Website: macys
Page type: cart
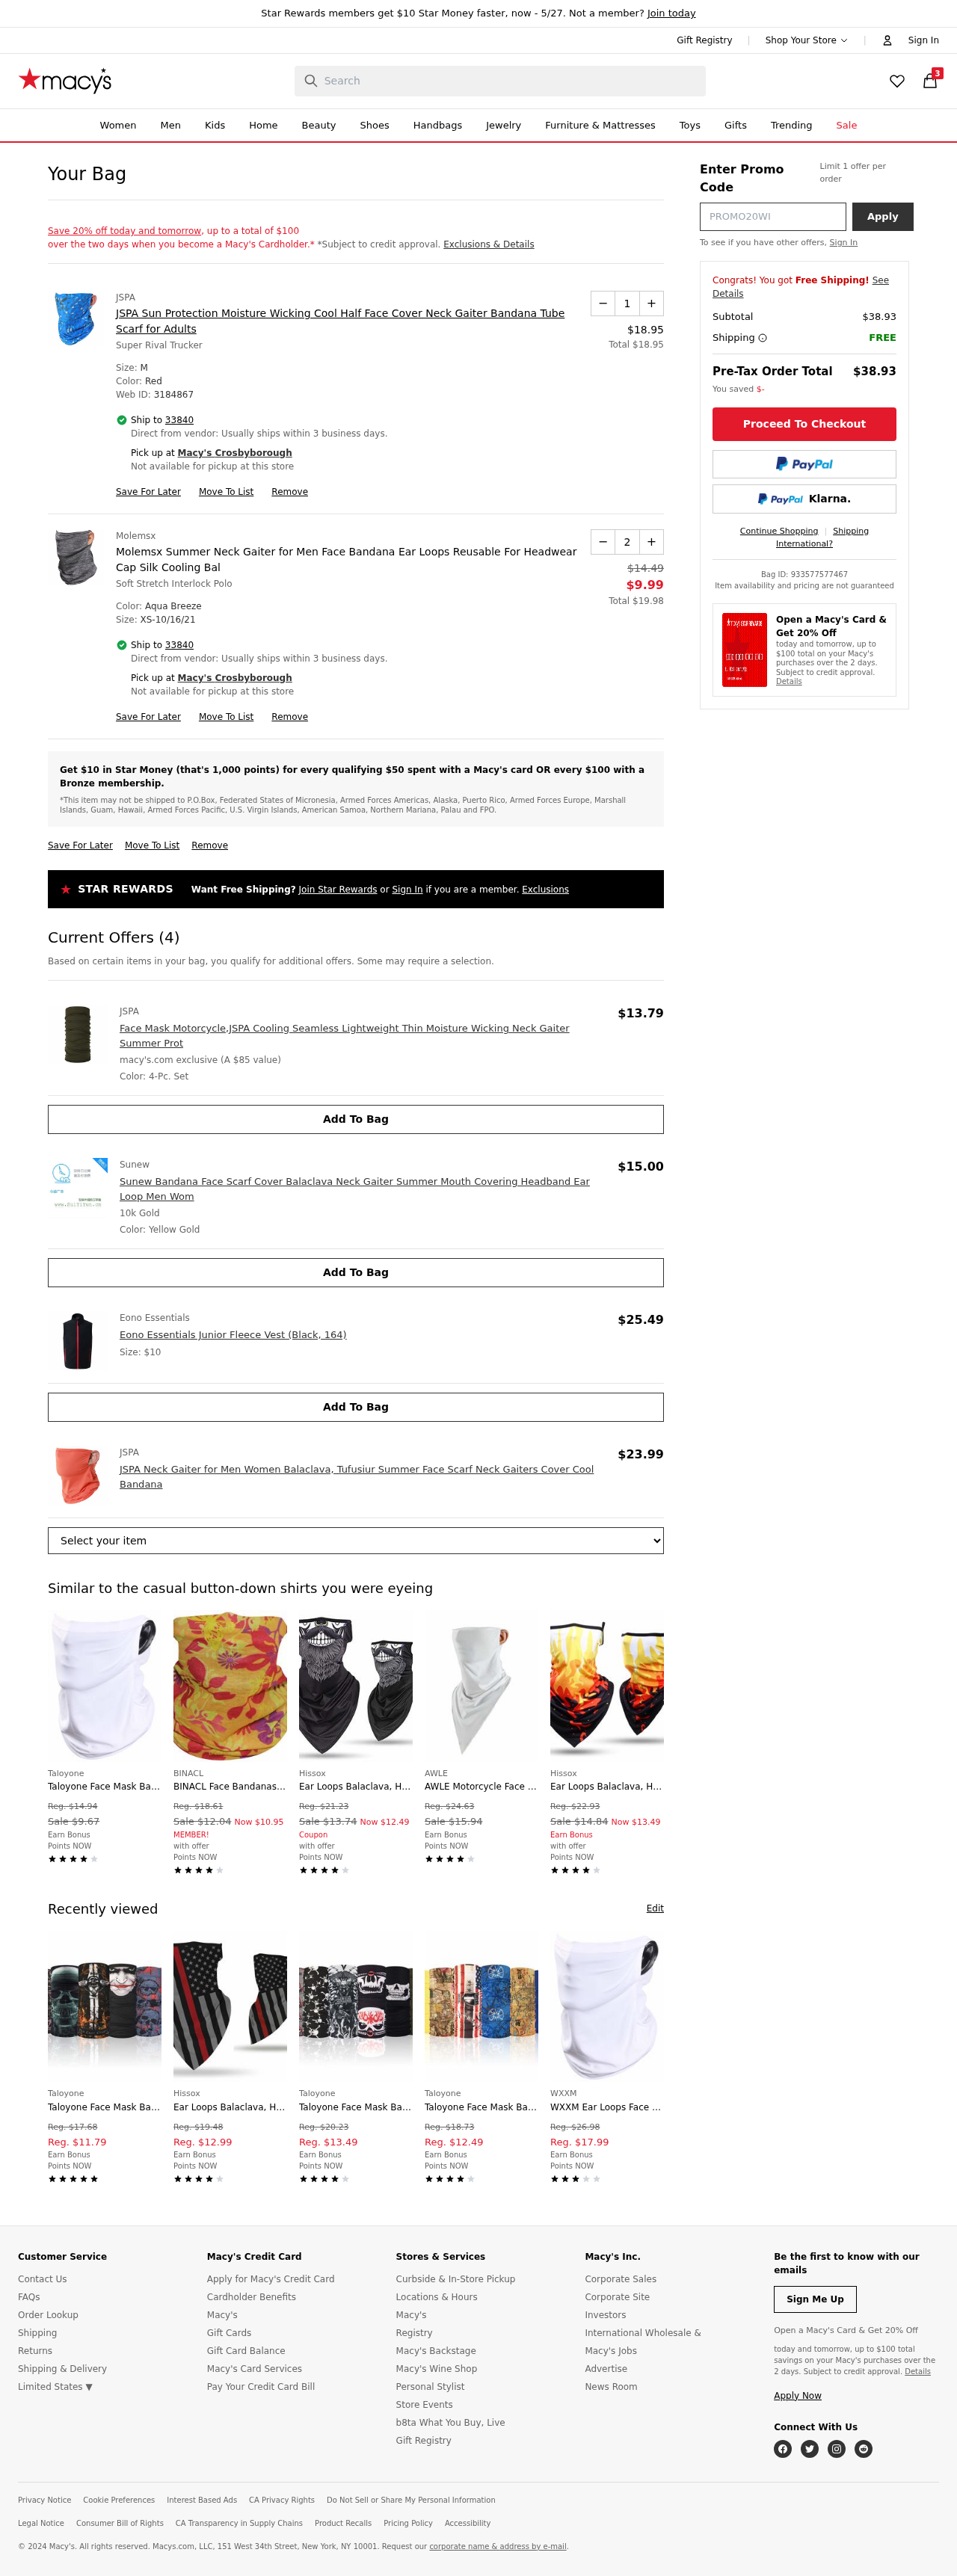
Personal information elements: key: PII_CITY
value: Crosbyborough
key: PII_POSTCODE
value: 33840
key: PII_PROMO_CODE
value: OZGSAVE
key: PII_POSTCODE2
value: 33840
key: PII_CITY2
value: Crosbyborough
Product elements: key: PRODUCT1_BRAND
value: JSPA
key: PRODUCT1_NAME
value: JSPA Sun Protection Moisture Wicking Cool Half Face Cover Neck Gaiter Bandana Tube Scarf for Adults
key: PRODUCT1_PRICE
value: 18.95
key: PRODUCT1_QUANTITY
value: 1
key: PRODUCT2_BRAND
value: Molemsx
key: PRODUCT2_NAME
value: Molemsx Summer Neck Gaiter for Men Face Bandana Ear Loops Reusable For Headwear Cap Silk Cooling Bal
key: PRODUCT2_PRICE
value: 9.99
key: PRODUCT2_QUANTITY
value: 2
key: PRODUCT3_BRAND
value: JSPA
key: PRODUCT3_NAME
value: Face Mask Motorcycle,JSPA Cooling Seamless Lightweight Thin Moisture Wicking Neck Gaiter Summer Prot
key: PRODUCT3_PRICE
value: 13.79
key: PRODUCT4_BRAND
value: Sunew
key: PRODUCT4_NAME
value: Sunew Bandana Face Scarf Cover Balaclava Neck Gaiter Summer Mouth Covering Headband Ear Loop Men Wom
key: PRODUCT4_PRICE
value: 15
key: PRODUCT5_BRAND
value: Eono Essentials
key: PRODUCT5_NAME
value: Eono Essentials Junior Fleece Vest (Black, 164)
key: PRODUCT5_PRICE
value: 25.49
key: PRODUCT6_BRAND
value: JSPA
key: PRODUCT6_NAME
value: JSPA Neck Gaiter for Men Women Balaclava, Tufusiur Summer Face Scarf Neck Gaiters Cover Cool Bandana
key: PRODUCT6_PRICE
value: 23.99
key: PRODUCT1_TOTAL
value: Total $18.95
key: PRODUCT2_ORIGINAL_PRICE
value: $14.49
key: PRODUCT2_TOTAL
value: Total $19.98
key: PRODUCT7_BRAND
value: Taloyone
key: PRODUCT7_NAME
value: Taloyone Face Mask Bandanas Neck Gaiter Ear Loops Face Balaclava Non Slip Light Cool Breathable Band
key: PRODUCT7_ORIGINAL_PRICE
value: Reg. $14.94
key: PRODUCT7_SALE_PRICE
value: Sale $9.67
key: PRODUCT8_BRAND
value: BINACL
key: PRODUCT8_NAME
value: BINACL Face Bandanas Balaclava, Unisex Neck Gaiter Scarf Novelty Stretchable Wind Sun UV Protection
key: PRODUCT8_ORIGINAL_PRICE
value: Reg. $18.61
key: PRODUCT8_SALE_PRICE
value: Sale $12.04
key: PRODUCT8_PRICE
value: Now $10.95
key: PRODUCT9_BRAND
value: Hissox
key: PRODUCT9_NAME
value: Ear Loops Balaclava, Hissox Womens Mens Comfort Bandana Face Scarf Bandana Mask Neck Gaiters Outdoor
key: PRODUCT9_ORIGINAL_PRICE
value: Reg. $21.23
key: PRODUCT9_SALE_PRICE
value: Sale $13.74
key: PRODUCT9_PRICE
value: Now $12.49
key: PRODUCT10_BRAND
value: AWLE
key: PRODUCT10_NAME
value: AWLE Motorcycle Face Bandana with Ear Loops, Festivals Parties Outdoor Working Net Pattern Face Cove
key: PRODUCT10_ORIGINAL_PRICE
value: Reg. $24.63
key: PRODUCT10_SALE_PRICE
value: Sale $15.94
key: PRODUCT11_BRAND
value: Hissox
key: PRODUCT11_NAME
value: Ear Loops Balaclava, Hissox Womens Mens Comfort Bandana Face Scarf Bandana Mask Neck Gaiters Outdoor
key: PRODUCT11_ORIGINAL_PRICE
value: Reg. $22.93
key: PRODUCT11_SALE_PRICE
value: Sale $14.84
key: PRODUCT11_PRICE
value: Now $13.49
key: PRODUCT12_BRAND
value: Taloyone
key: PRODUCT12_NAME
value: Taloyone Face Mask Bandanas Neck Gaiter Face Balaclava Non Slip Light Cool Breathable for Sun Wind D
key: PRODUCT12_ORIGINAL_PRICE
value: Reg. $17.68
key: PRODUCT12_PRICE
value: Reg. $11.79
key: PRODUCT13_BRAND
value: Hissox
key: PRODUCT13_NAME
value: Ear Loops Balaclava, Hissox Womens Mens Comfort Bandana Face Scarf Bandana Mask Neck Gaiters Outdoor
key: PRODUCT13_ORIGINAL_PRICE
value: Reg. $19.48
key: PRODUCT13_PRICE
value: Reg. $12.99
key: PRODUCT14_BRAND
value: Taloyone
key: PRODUCT14_NAME
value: Taloyone Face Mask Bandanas Neck Gaiter Face Balaclava Non Slip Light Cool Breathable for Sun Wind D
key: PRODUCT14_ORIGINAL_PRICE
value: Reg. $20.23
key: PRODUCT14_PRICE
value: Reg. $13.49
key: PRODUCT15_BRAND
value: Taloyone
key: PRODUCT15_NAME
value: Taloyone Face Mask Bandanas Neck Gaiter Face Balaclava Non Slip Light Cool Breathable for Sun Wind D
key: PRODUCT15_ORIGINAL_PRICE
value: Reg. $18.73
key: PRODUCT15_PRICE
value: Reg. $12.49
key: PRODUCT16_BRAND
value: WXXM
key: PRODUCT16_NAME
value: WXXM Ear Loops Face Cover Breathable Face Scarf Sun UV Protection Neck Gaiter 1 Piece White
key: PRODUCT16_ORIGINAL_PRICE
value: Reg. $26.98
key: PRODUCT16_PRICE
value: Reg. $17.99
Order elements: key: ORDER_NUM_ITEMS
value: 3
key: ORDER_SUBTOTAL
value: $38.93
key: ORDER_SUBTOTAL2
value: $38.93
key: ORDER_ID
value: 933577577467
Search elements: key: HEADER_SEARCH
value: Search